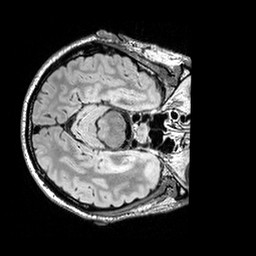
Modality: FLAIR
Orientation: axial
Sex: male
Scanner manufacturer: siemens
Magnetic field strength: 3 T
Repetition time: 5 s
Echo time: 0.395 s